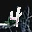
Label: 4